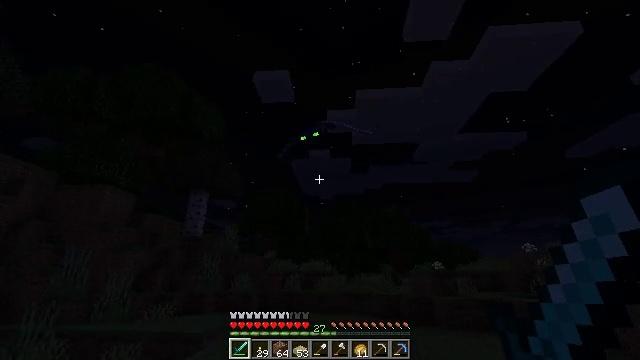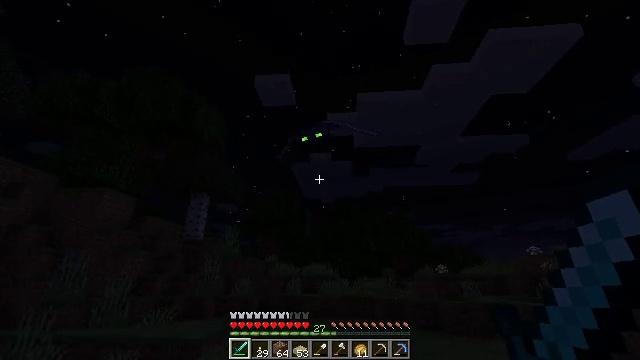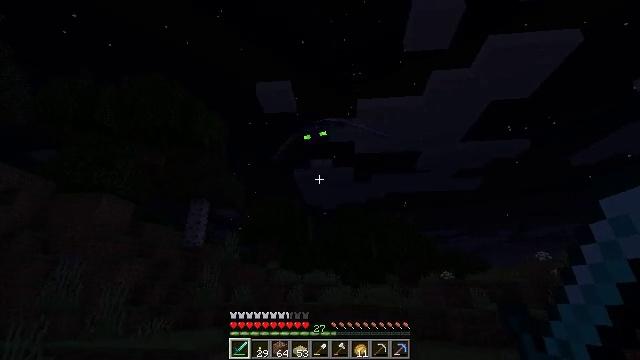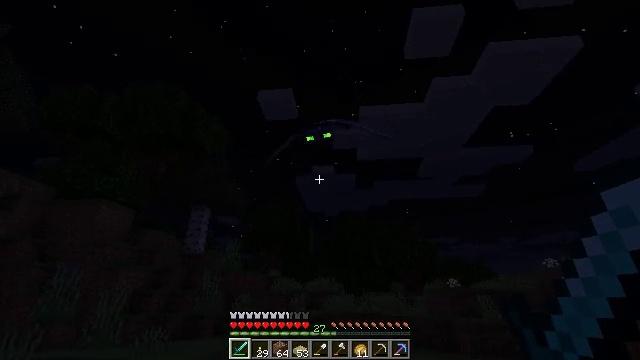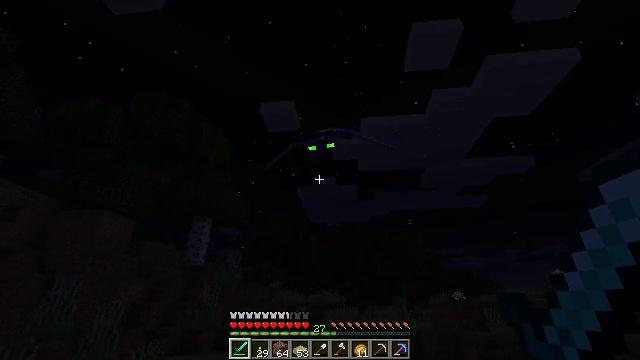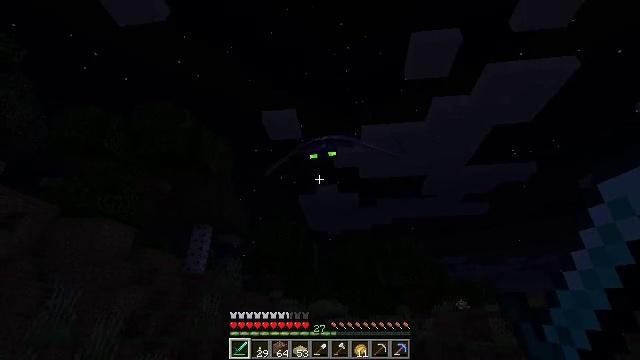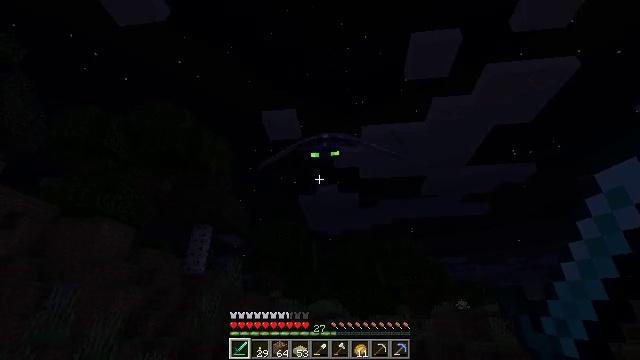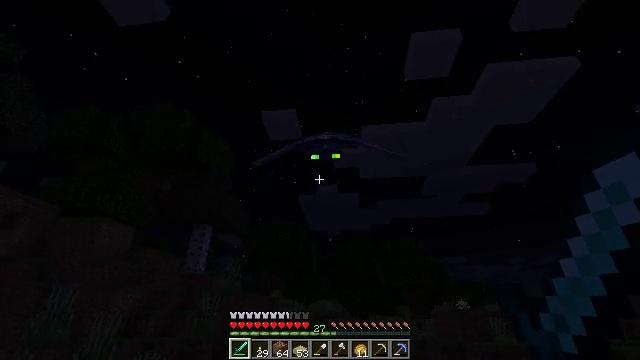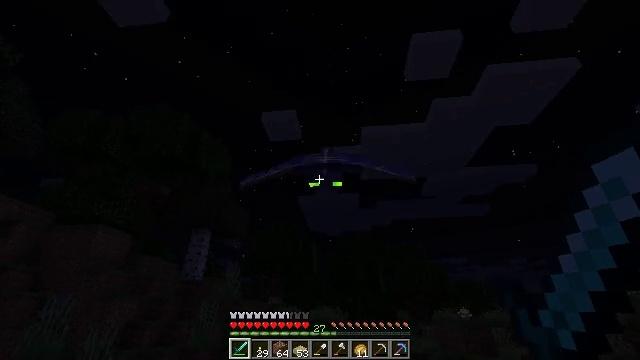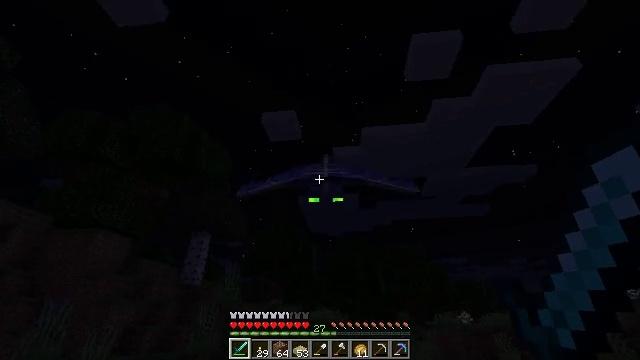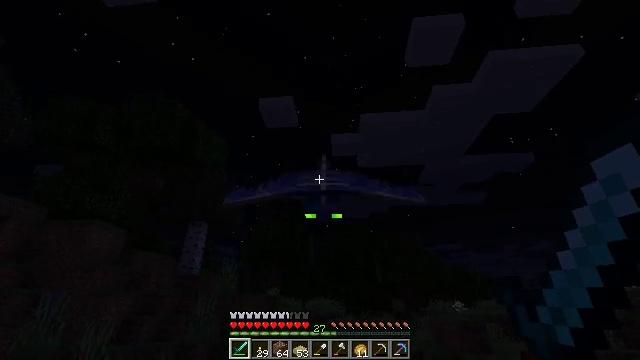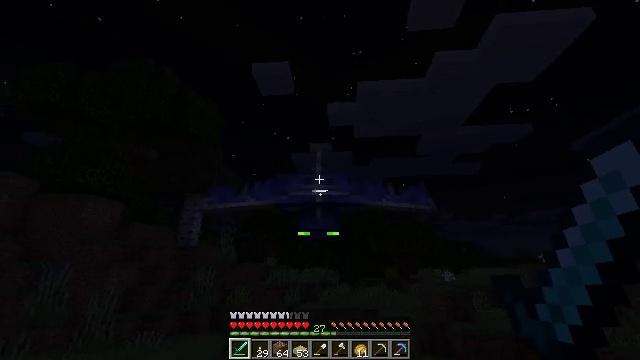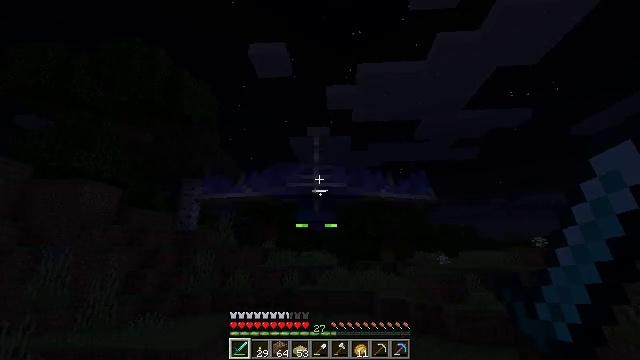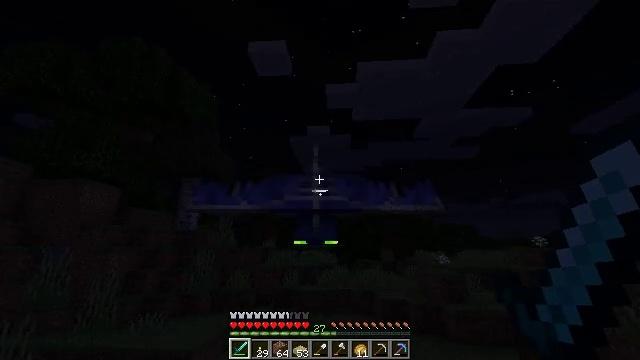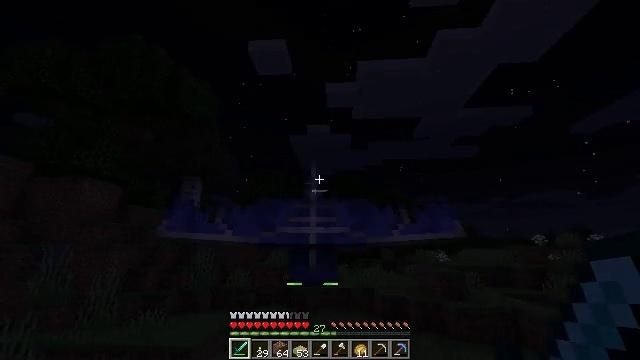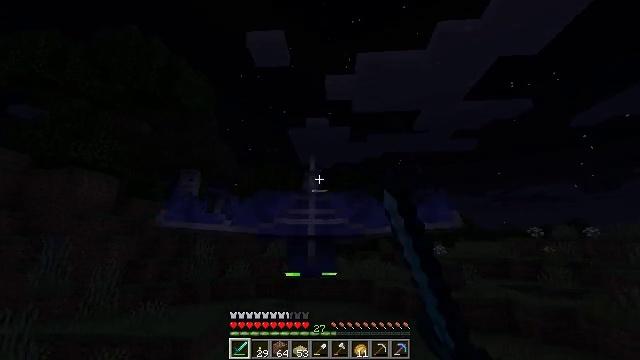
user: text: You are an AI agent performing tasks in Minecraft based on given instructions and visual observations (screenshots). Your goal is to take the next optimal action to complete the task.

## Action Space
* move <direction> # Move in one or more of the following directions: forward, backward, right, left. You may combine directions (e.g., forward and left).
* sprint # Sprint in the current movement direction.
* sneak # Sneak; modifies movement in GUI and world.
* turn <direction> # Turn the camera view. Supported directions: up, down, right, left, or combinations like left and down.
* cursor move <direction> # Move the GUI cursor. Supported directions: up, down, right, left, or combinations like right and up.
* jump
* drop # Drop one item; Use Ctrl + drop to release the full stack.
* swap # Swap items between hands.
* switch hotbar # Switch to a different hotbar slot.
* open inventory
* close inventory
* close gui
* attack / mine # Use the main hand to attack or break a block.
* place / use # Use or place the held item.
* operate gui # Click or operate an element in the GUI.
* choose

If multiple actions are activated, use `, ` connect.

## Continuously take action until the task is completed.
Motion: motion action
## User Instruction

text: Kill the phantom.
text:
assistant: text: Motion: move forward
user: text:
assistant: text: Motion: move forward, turn up
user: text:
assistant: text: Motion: turn up
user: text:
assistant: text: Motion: turn up
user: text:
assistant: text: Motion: turn up
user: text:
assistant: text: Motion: no_op
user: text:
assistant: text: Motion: no_op
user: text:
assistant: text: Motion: jump
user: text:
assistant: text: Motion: jump
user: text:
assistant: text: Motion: turn down, jump
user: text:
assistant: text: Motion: turn down, jump
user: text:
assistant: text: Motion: turn down
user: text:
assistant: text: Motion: no_op
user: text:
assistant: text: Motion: attack / mine
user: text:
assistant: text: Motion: move back, turn down, attack / mine
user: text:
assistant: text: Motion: move back, turn right and down, attack / mine
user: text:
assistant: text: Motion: move back, turn down
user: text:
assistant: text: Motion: move back
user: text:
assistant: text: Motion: no_op